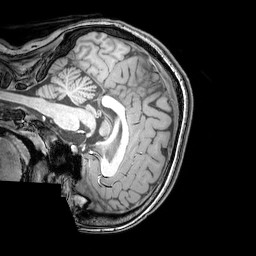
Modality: T1w
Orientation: sagittal
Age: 23
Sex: female
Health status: healthy
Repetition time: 0.081 s
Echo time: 0.037 s